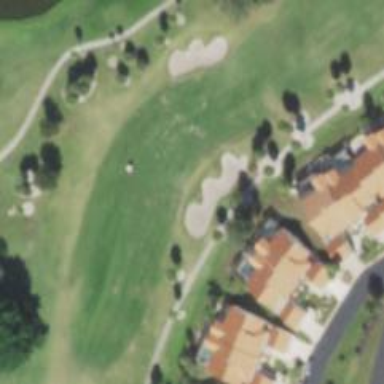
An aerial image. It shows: View of golf hole.